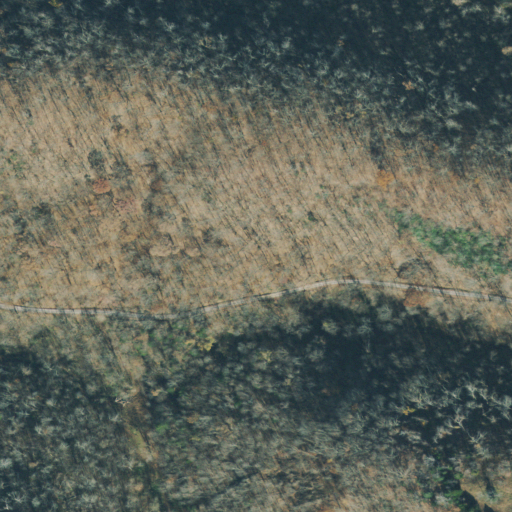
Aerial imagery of mountain in Tennessee named Parker Hill containing deciduous forest and open development